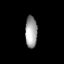
Tissue: lung
Cell type: Fibroblasts
Senescence score: 0.5443
Nuclear area (px): 371
Mean DAPI intensity: 160.887